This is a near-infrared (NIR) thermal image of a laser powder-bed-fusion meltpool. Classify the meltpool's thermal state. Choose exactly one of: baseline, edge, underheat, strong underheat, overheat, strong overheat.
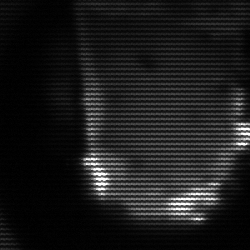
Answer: baseline